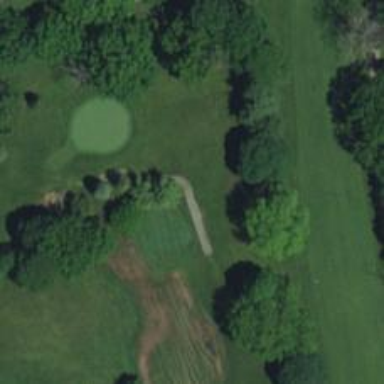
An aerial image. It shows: Service road designated as golf cart path.